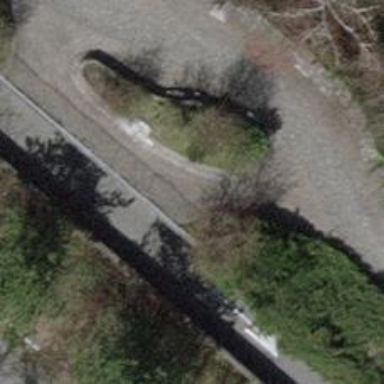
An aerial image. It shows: Footway with sett surface.